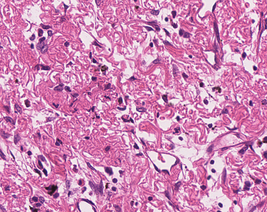
Tumor epithelial tissue: no
Tumor-associated stroma tissue: yes
Normal tissue: no